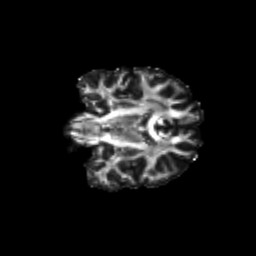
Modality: FA
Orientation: coronal
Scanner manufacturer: siemens
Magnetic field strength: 3 T
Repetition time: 9.2 s
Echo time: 0.084 s